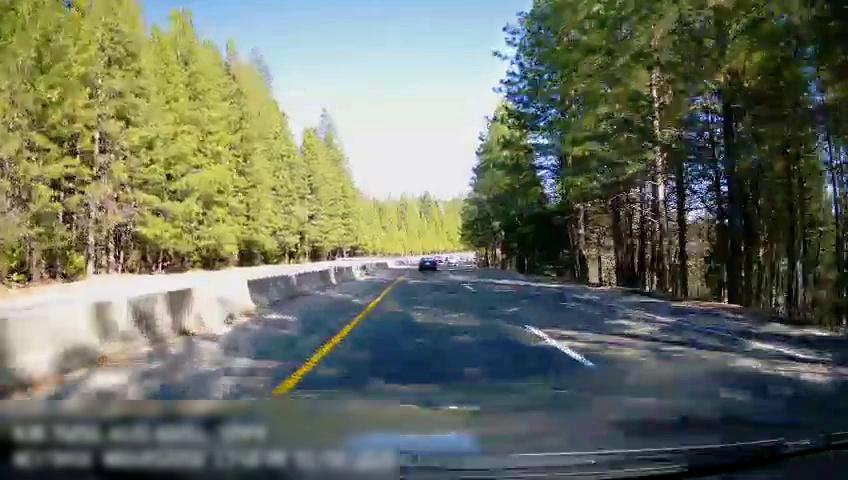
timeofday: Day
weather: Sunny
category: Drivable Space
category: Drivable Space
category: Vehicles | Car
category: Lanes | Current Lane
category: Lanes | Current Lane
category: Lanes | Alternate Lane